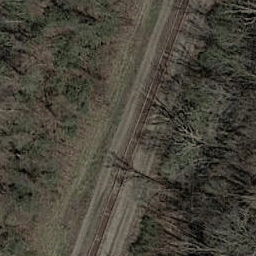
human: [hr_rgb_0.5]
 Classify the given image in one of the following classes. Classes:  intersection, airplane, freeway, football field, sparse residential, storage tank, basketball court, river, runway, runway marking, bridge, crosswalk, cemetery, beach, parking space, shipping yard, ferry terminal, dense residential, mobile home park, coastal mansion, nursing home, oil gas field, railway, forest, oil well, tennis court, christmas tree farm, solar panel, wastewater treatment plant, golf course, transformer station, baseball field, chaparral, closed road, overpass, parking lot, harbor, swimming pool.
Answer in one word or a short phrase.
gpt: railway